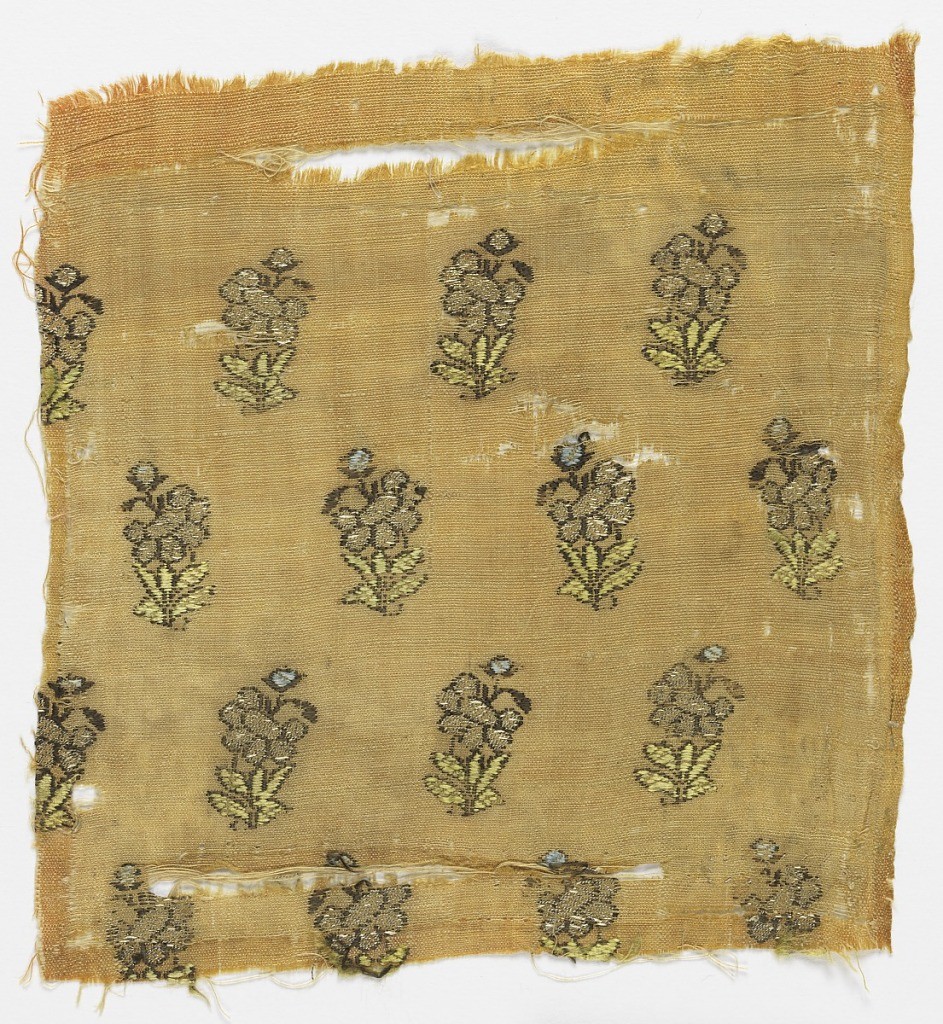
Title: Fragments
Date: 19th century
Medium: silk, cotton, metallic thread Technique: plain weave with supplementary weft
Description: Tan (originally orange) ground with a design of single flower stems with leaves and bud brocaded in blue, green, and black silk and silver metallic thread.